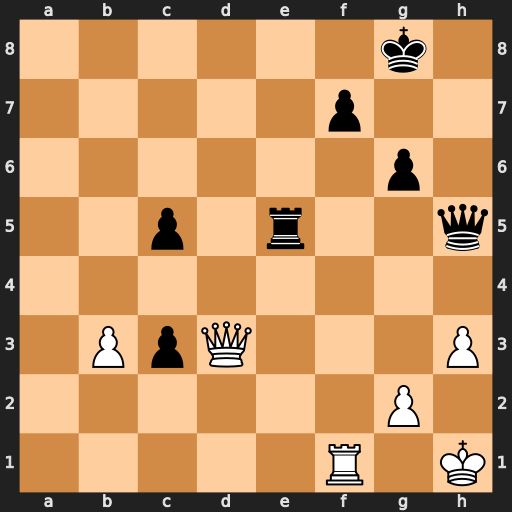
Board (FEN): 6k1/5p2/6p1/2p1r2q/8/1PpQ3P/6P1/5R1K
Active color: w
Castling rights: -
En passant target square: -
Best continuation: Qd8+ Kg7 Qf6+ Kh6 Qh8+